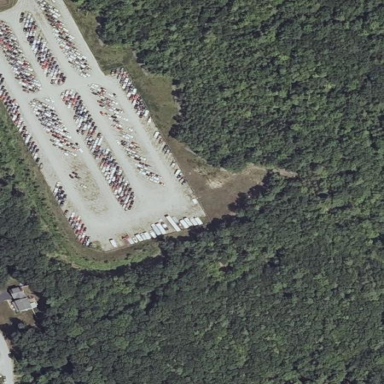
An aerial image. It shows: Industrial area designated as scrap yard.